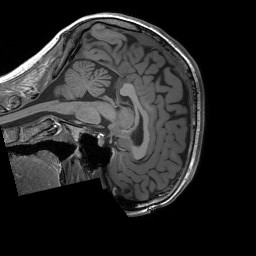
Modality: T1w
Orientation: sagittal